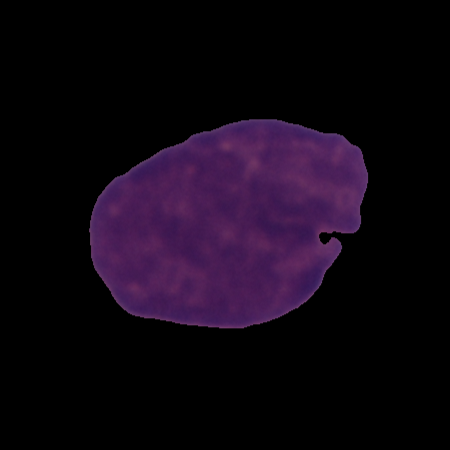
Label: cancer